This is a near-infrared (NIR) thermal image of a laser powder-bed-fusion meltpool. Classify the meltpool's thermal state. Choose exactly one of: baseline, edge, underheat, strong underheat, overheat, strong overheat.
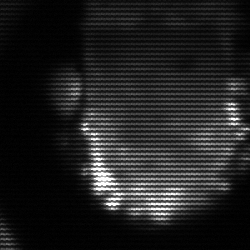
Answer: baseline